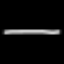
Label: line